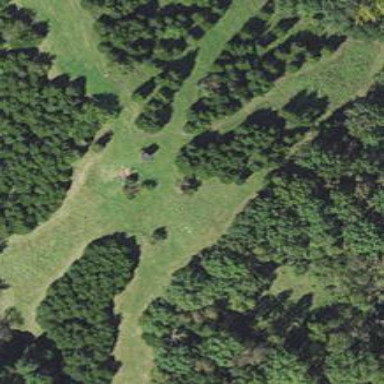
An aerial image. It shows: Hunting stand.